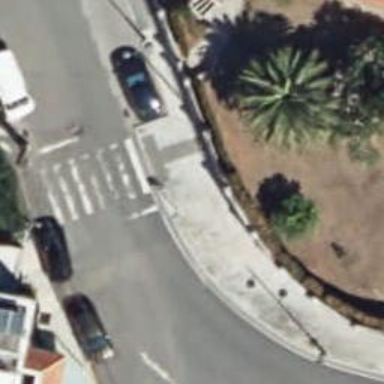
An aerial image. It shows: Crossing footway made of paving stones.